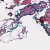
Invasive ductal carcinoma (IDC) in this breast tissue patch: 0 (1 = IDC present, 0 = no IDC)